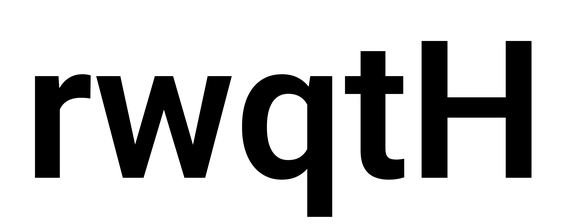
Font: Roboto_SemiBold